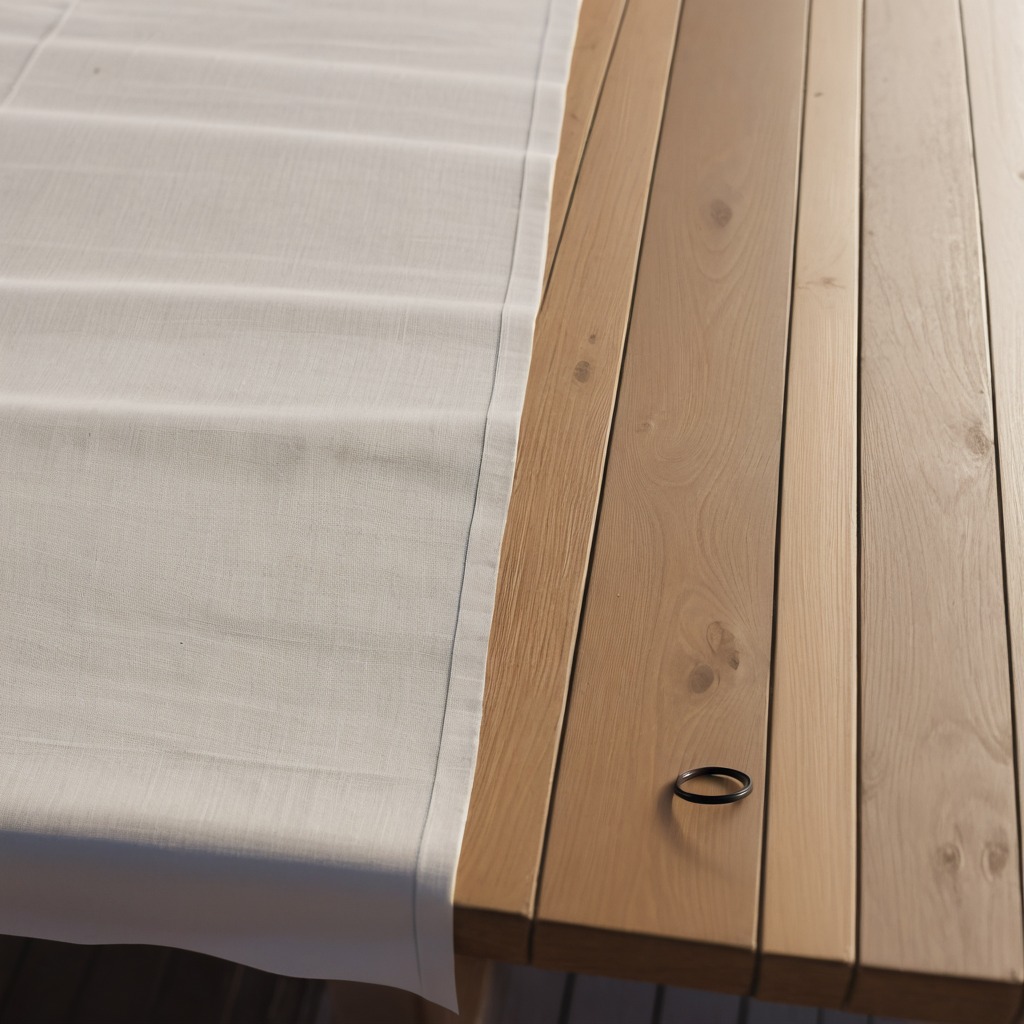
A rubber O-ring is lying on a wooden table.